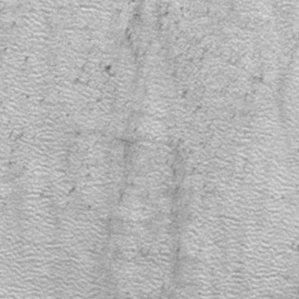
Label: frost